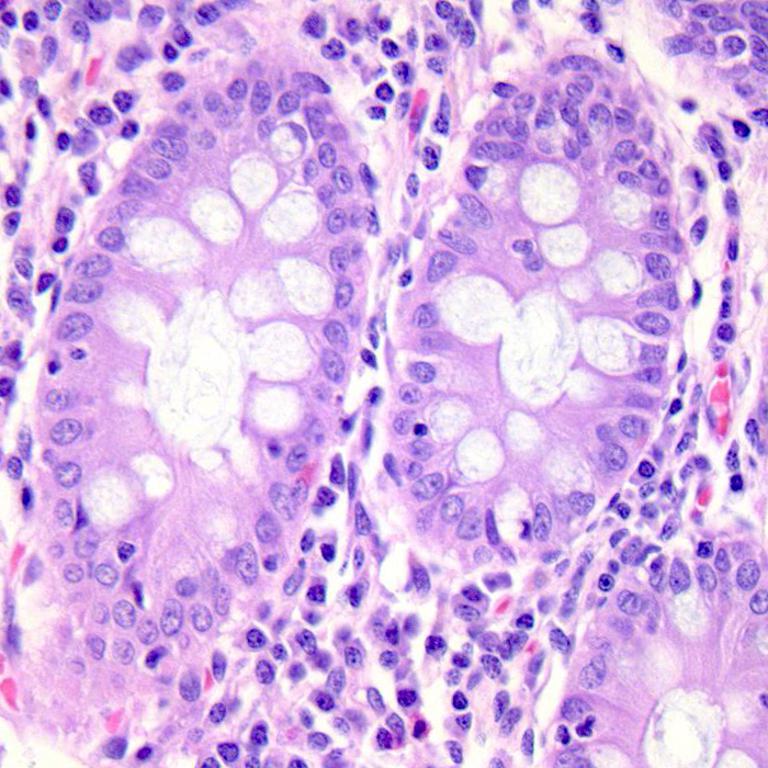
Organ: colon
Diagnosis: benign